Interaction volume radius: 5 \u00c5
Interaction volume height: 25 \u00c5
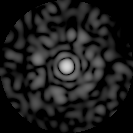
Disorder parameter: 0.7782